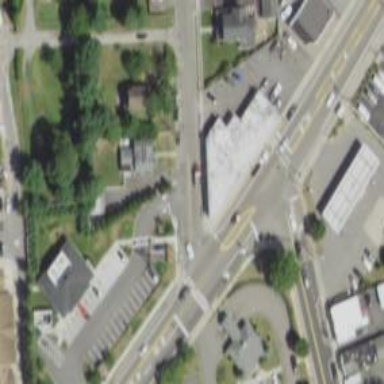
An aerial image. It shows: Marked road crossing.